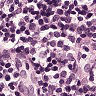
Metastatic tissue present: no